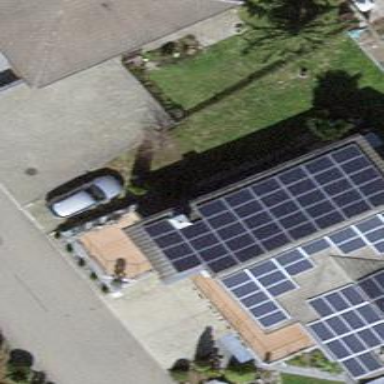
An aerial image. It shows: Small solar photovoltaic panel generator is producing electricity.